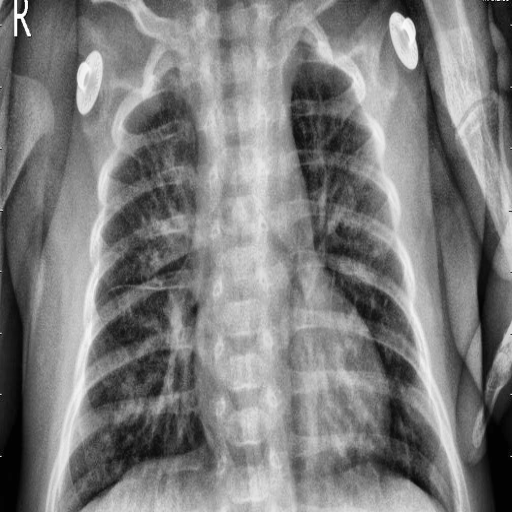
Finding: PNEUMONIA